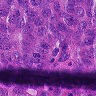
Metastatic tissue present: yes